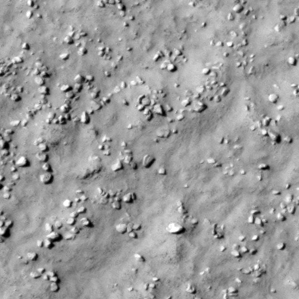
Label: non_frost